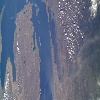
Label: land